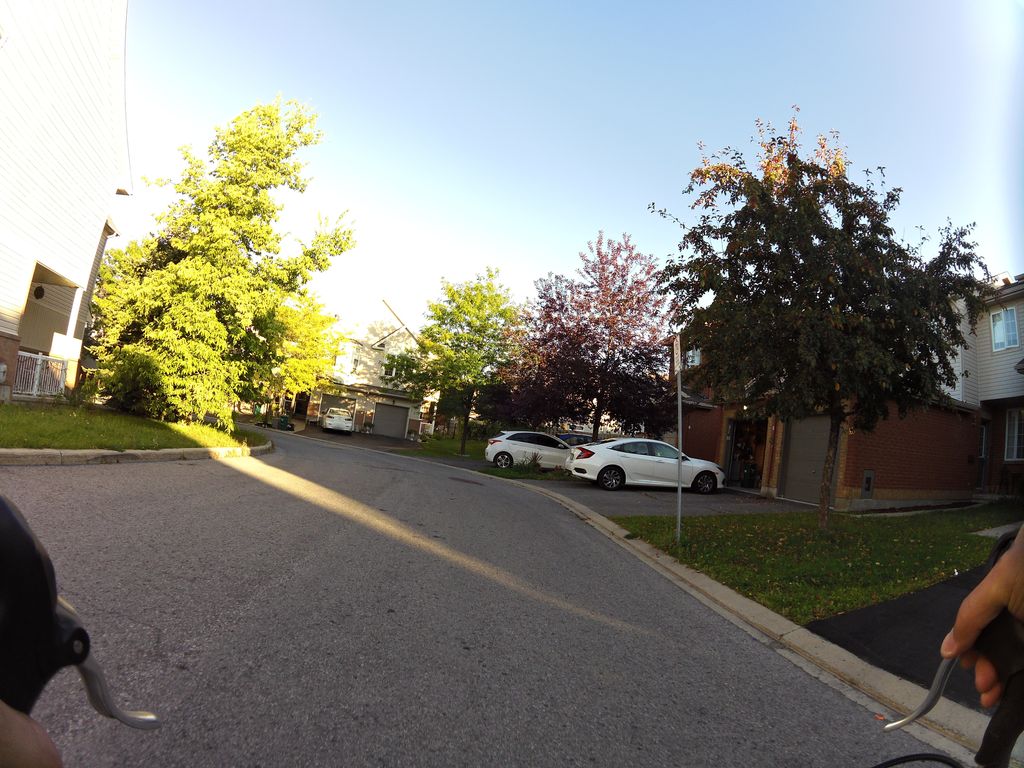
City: ottawa-gatineau